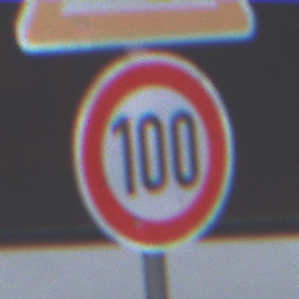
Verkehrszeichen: Geschwindigkeit100
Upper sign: VerengteFahrbahn
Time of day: MorningAfternoon
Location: Outdoor (Suburban)
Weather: Overcast
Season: NotSpecified
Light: Natural